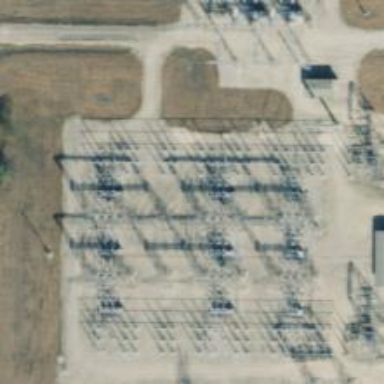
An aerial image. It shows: Switch for power supply.